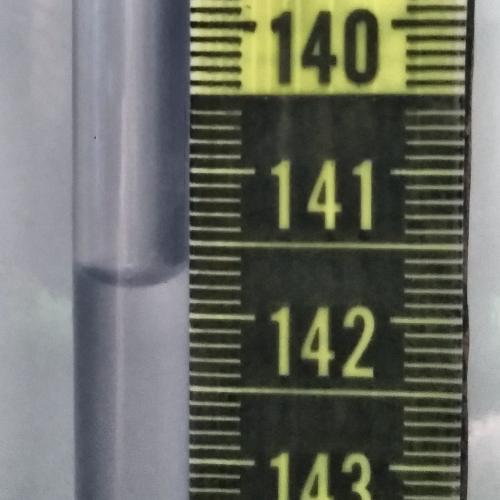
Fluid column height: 141.7 cm